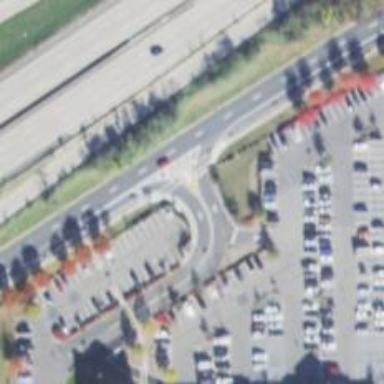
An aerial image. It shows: Marked crossing on the road.